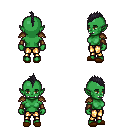
a pixel art fantasy rpg character, female body template, orc, green skin, leather shoulder armor, gold greaves, raven mohawk hairstyle, cloth bracers, brown slippers, four views (front, back, left, right), 2x2 character sprite sheet, small pixel art, hard edges, no anti-aliasing